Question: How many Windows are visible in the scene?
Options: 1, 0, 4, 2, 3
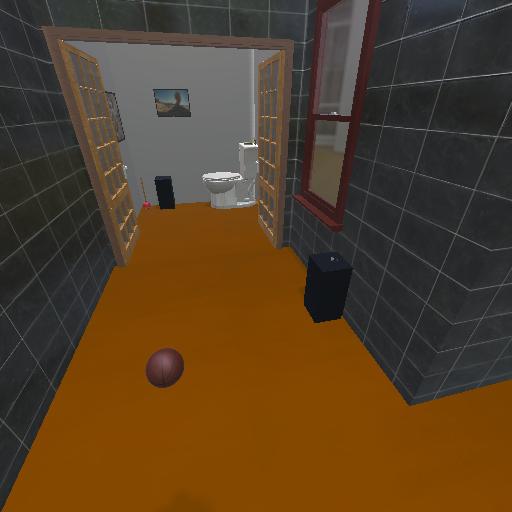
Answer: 1